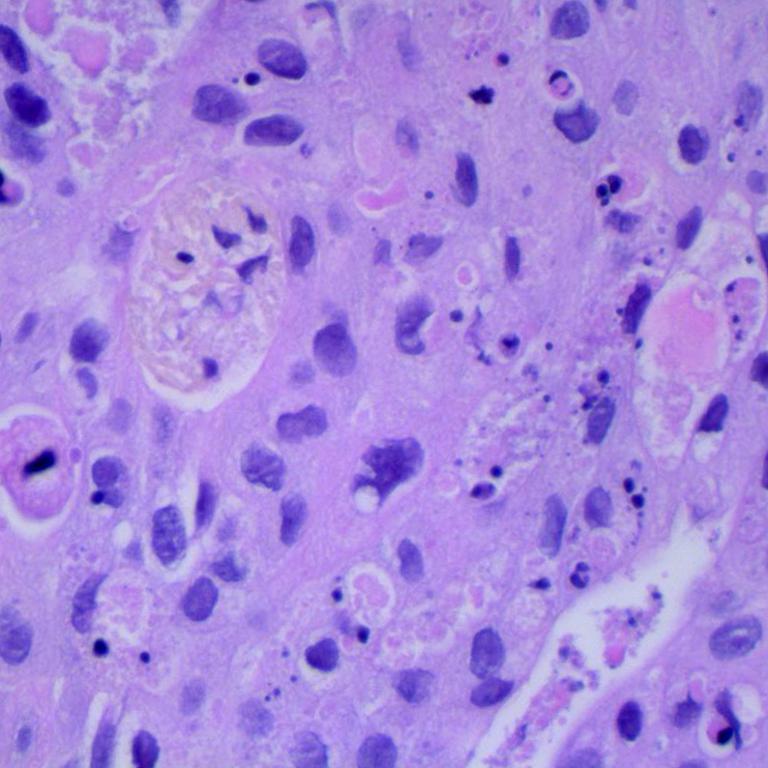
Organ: lung
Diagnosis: squamous carcinomas